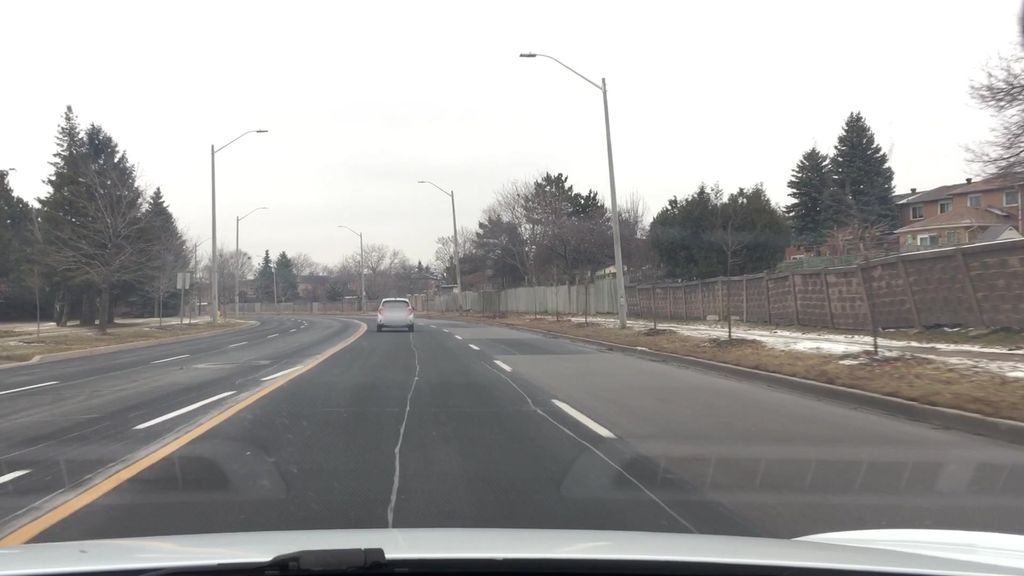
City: toronto